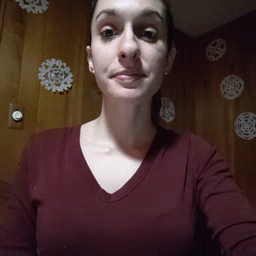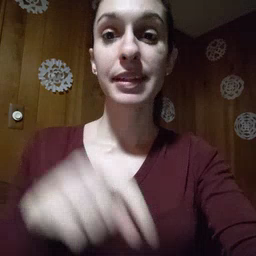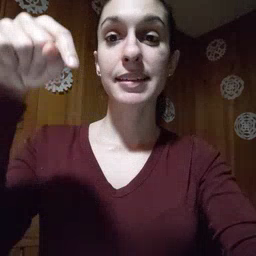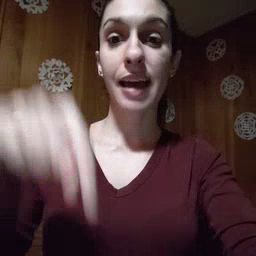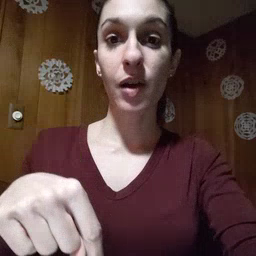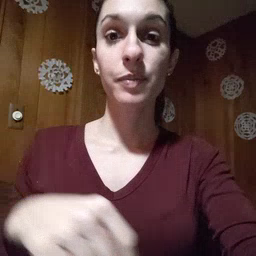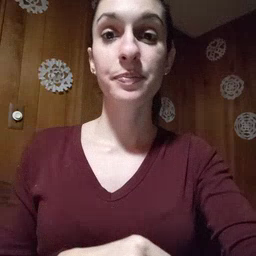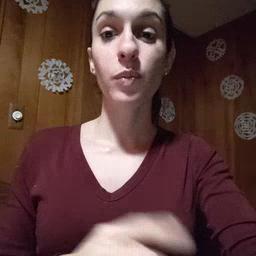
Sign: down